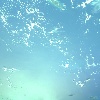
Label: water